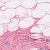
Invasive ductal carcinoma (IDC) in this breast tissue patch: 0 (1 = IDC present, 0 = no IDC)